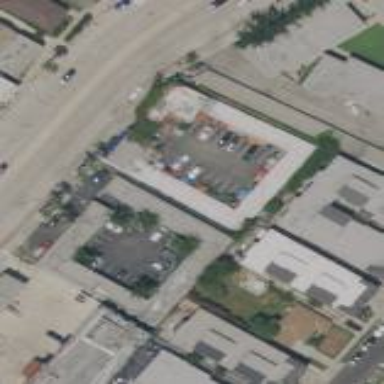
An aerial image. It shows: Building that is motel.